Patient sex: M
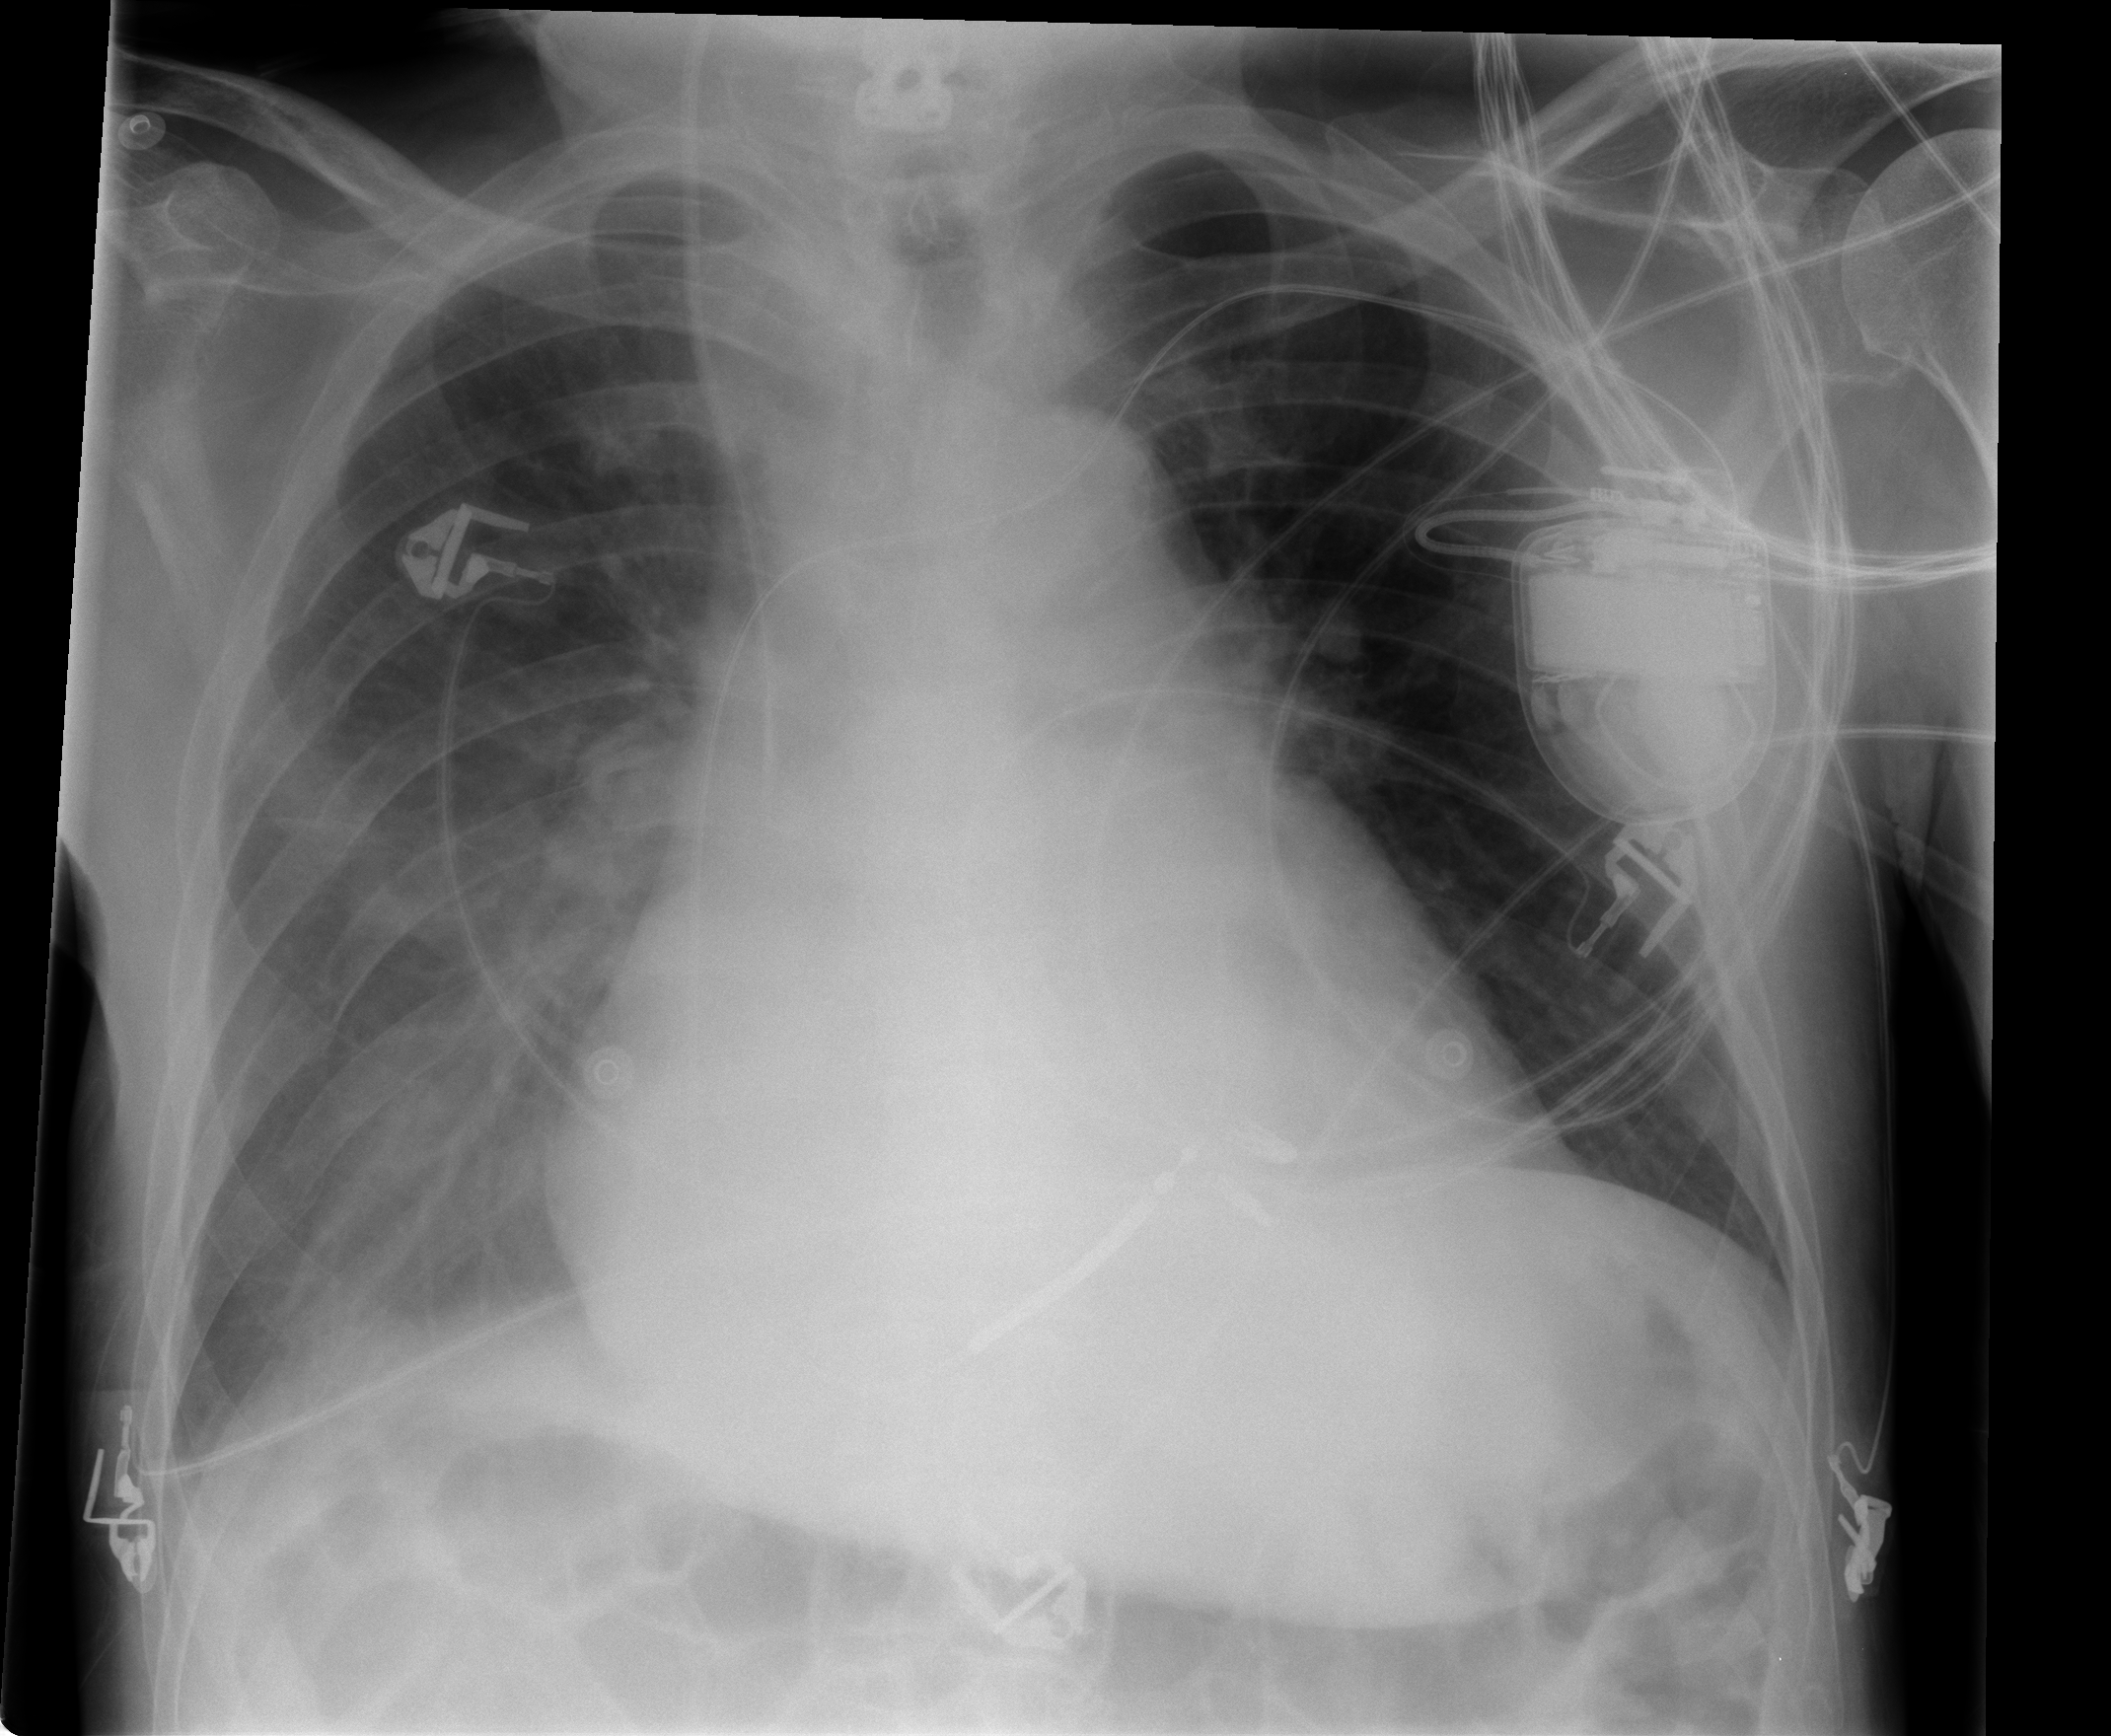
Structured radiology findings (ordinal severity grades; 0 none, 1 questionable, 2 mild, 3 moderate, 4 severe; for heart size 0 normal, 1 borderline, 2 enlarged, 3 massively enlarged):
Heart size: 2
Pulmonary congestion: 0
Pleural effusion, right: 1
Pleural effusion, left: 0
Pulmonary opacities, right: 1
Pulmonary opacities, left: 0
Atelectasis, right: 2
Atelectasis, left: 0